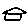
Label: house